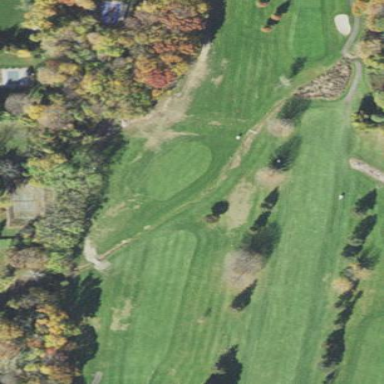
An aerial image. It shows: Picturesque scene of golf course with lateral water hazard.